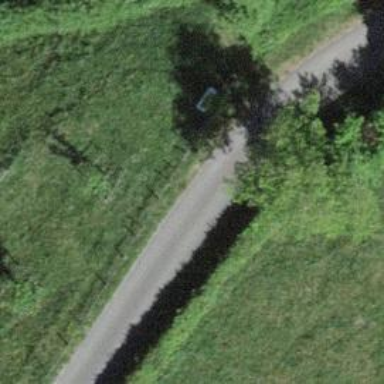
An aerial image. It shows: Unclassified road.